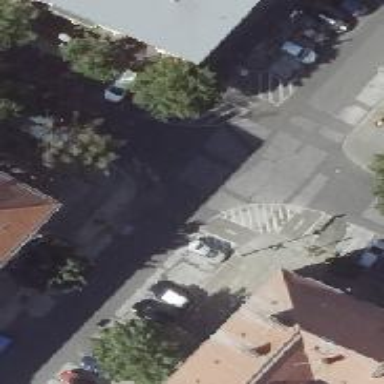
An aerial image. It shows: Unmarked crossing on the road.